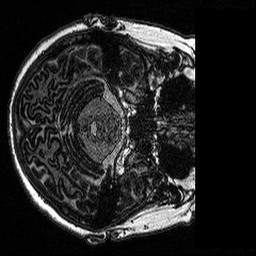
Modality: MP2RAGE
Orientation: axial
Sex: female
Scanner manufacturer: siemens
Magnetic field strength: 3 T
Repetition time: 5 s
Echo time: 0.00292 s